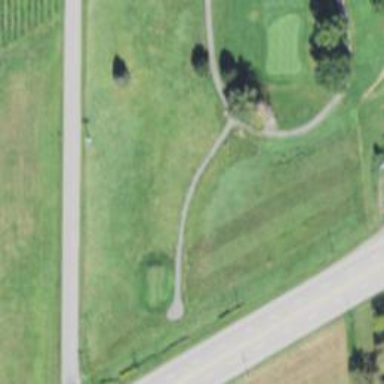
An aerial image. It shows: Rough area on grassy golf course.